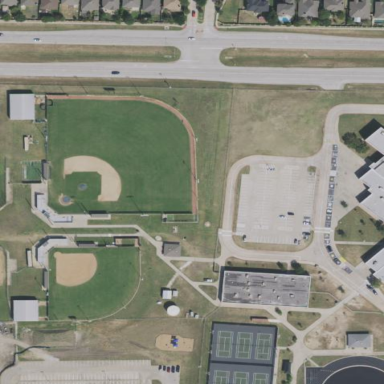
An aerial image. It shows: Baseball pitch for leisure land.